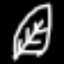
Label: leaf